Question: i need help deselect selected Label Item in RecycleView with SelectableLabel view.
any ideas how to solve it ?
i understand it should be written somewhere in 'def apply_selection' but im having trouble getting it to work
example:

i want to be able to preform another click on the selected row and that the selection will be removed.
i think the code for this should go here:
'''
def apply_selection(self, rv, index, is_selected):
''' Respond to the selection of items in the view. '''
self.selected = is_selected
'''
i tried using a third input to specify the current selection but its not really working.
1. is this method is where i need to modify in order to achieve what im after ?
2. if so, any ideas how to do so correctly ?
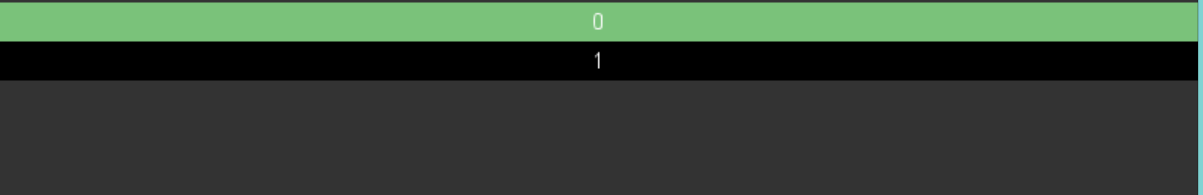
Answer: # FAQ
> Do you want to be able to multi-select rows, and then deselect
individual row? - ikolim Sep 30 '18 at 21:04 no just select in one press and deselect in another press on a line
,but also keep the selection changing when selecting different lines.
maybe its easier to say that im looking for listview behavior in this
recycleview - amihai Sep 30 '18 at 21:07
# Solution
The following solution is not for 'multi-select'.
Set selected if row is not selected, or to deselect when it is already selected.
# Snippet
'''
def apply_selection(self, rv, index, is_selected):
''' Respond to the selection of items in the view. '''
self.selected = not self.selected
'''
# Example
## main.py
'''
from kivy.app import App
from kivy.lang import Builder
from kivy.uix.recycleview import RecycleView
from kivy.uix.recycleview.views import RecycleDataViewBehavior
from kivy.uix.label import Label
from kivy.properties import BooleanProperty
from kivy.uix.recycleboxlayout import RecycleBoxLayout
from kivy.uix.behaviors import FocusBehavior
from kivy.uix.recycleview.layout import LayoutSelectionBehavior
Builder.load_string('''
<SelectableLabel>:
# Draw a background to indicate selection
canvas.before:
Color:
rgba: (.0, 0.9, .1, .3) if self.selected else (0, 0, 0, 1)
Rectangle:
pos: self.pos
size: self.size
<RV>:
viewclass: 'SelectableLabel'
SelectableRecycleBoxLayout:
default_size: None, dp(56)
default_size_hint: 1, None
size_hint_y: None
height: self.minimum_height
orientation: 'vertical'
''')
class SelectableRecycleBoxLayout(FocusBehavior, LayoutSelectionBehavior,
RecycleBoxLayout):
''' Adds selection and focus behaviour to the view. '''
class SelectableLabel(RecycleDataViewBehavior, Label):
''' Add selection support to the Label '''
index = None
selected = BooleanProperty(False)
selectable = BooleanProperty(True)
def refresh_view_attrs(self, rv, index, data):
''' Catch and handle the view changes '''
self.index = index
return super(SelectableLabel, self).refresh_view_attrs(
rv, index, data)
def on_touch_down(self, touch):
''' Add selection on touch down '''
if super(SelectableLabel, self).on_touch_down(touch):
return True
if self.collide_point(*touch.pos) and self.selectable:
return self.parent.select_with_touch(self.index, touch)
def apply_selection(self, rv, index, is_selected):
''' Respond to the selection of items in the view. '''
self.selected = not self.selected
class RV(RecycleView):
def __init__(self, **kwargs):
super(RV, self).__init__(**kwargs)
self.data = [{'text': str(x)} for x in range(100)]
class TestApp(App):
def build(self):
return RV()
if __name__ == '__main__':
TestApp().run()
'''
# Output
<URL>
<URL>